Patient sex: M
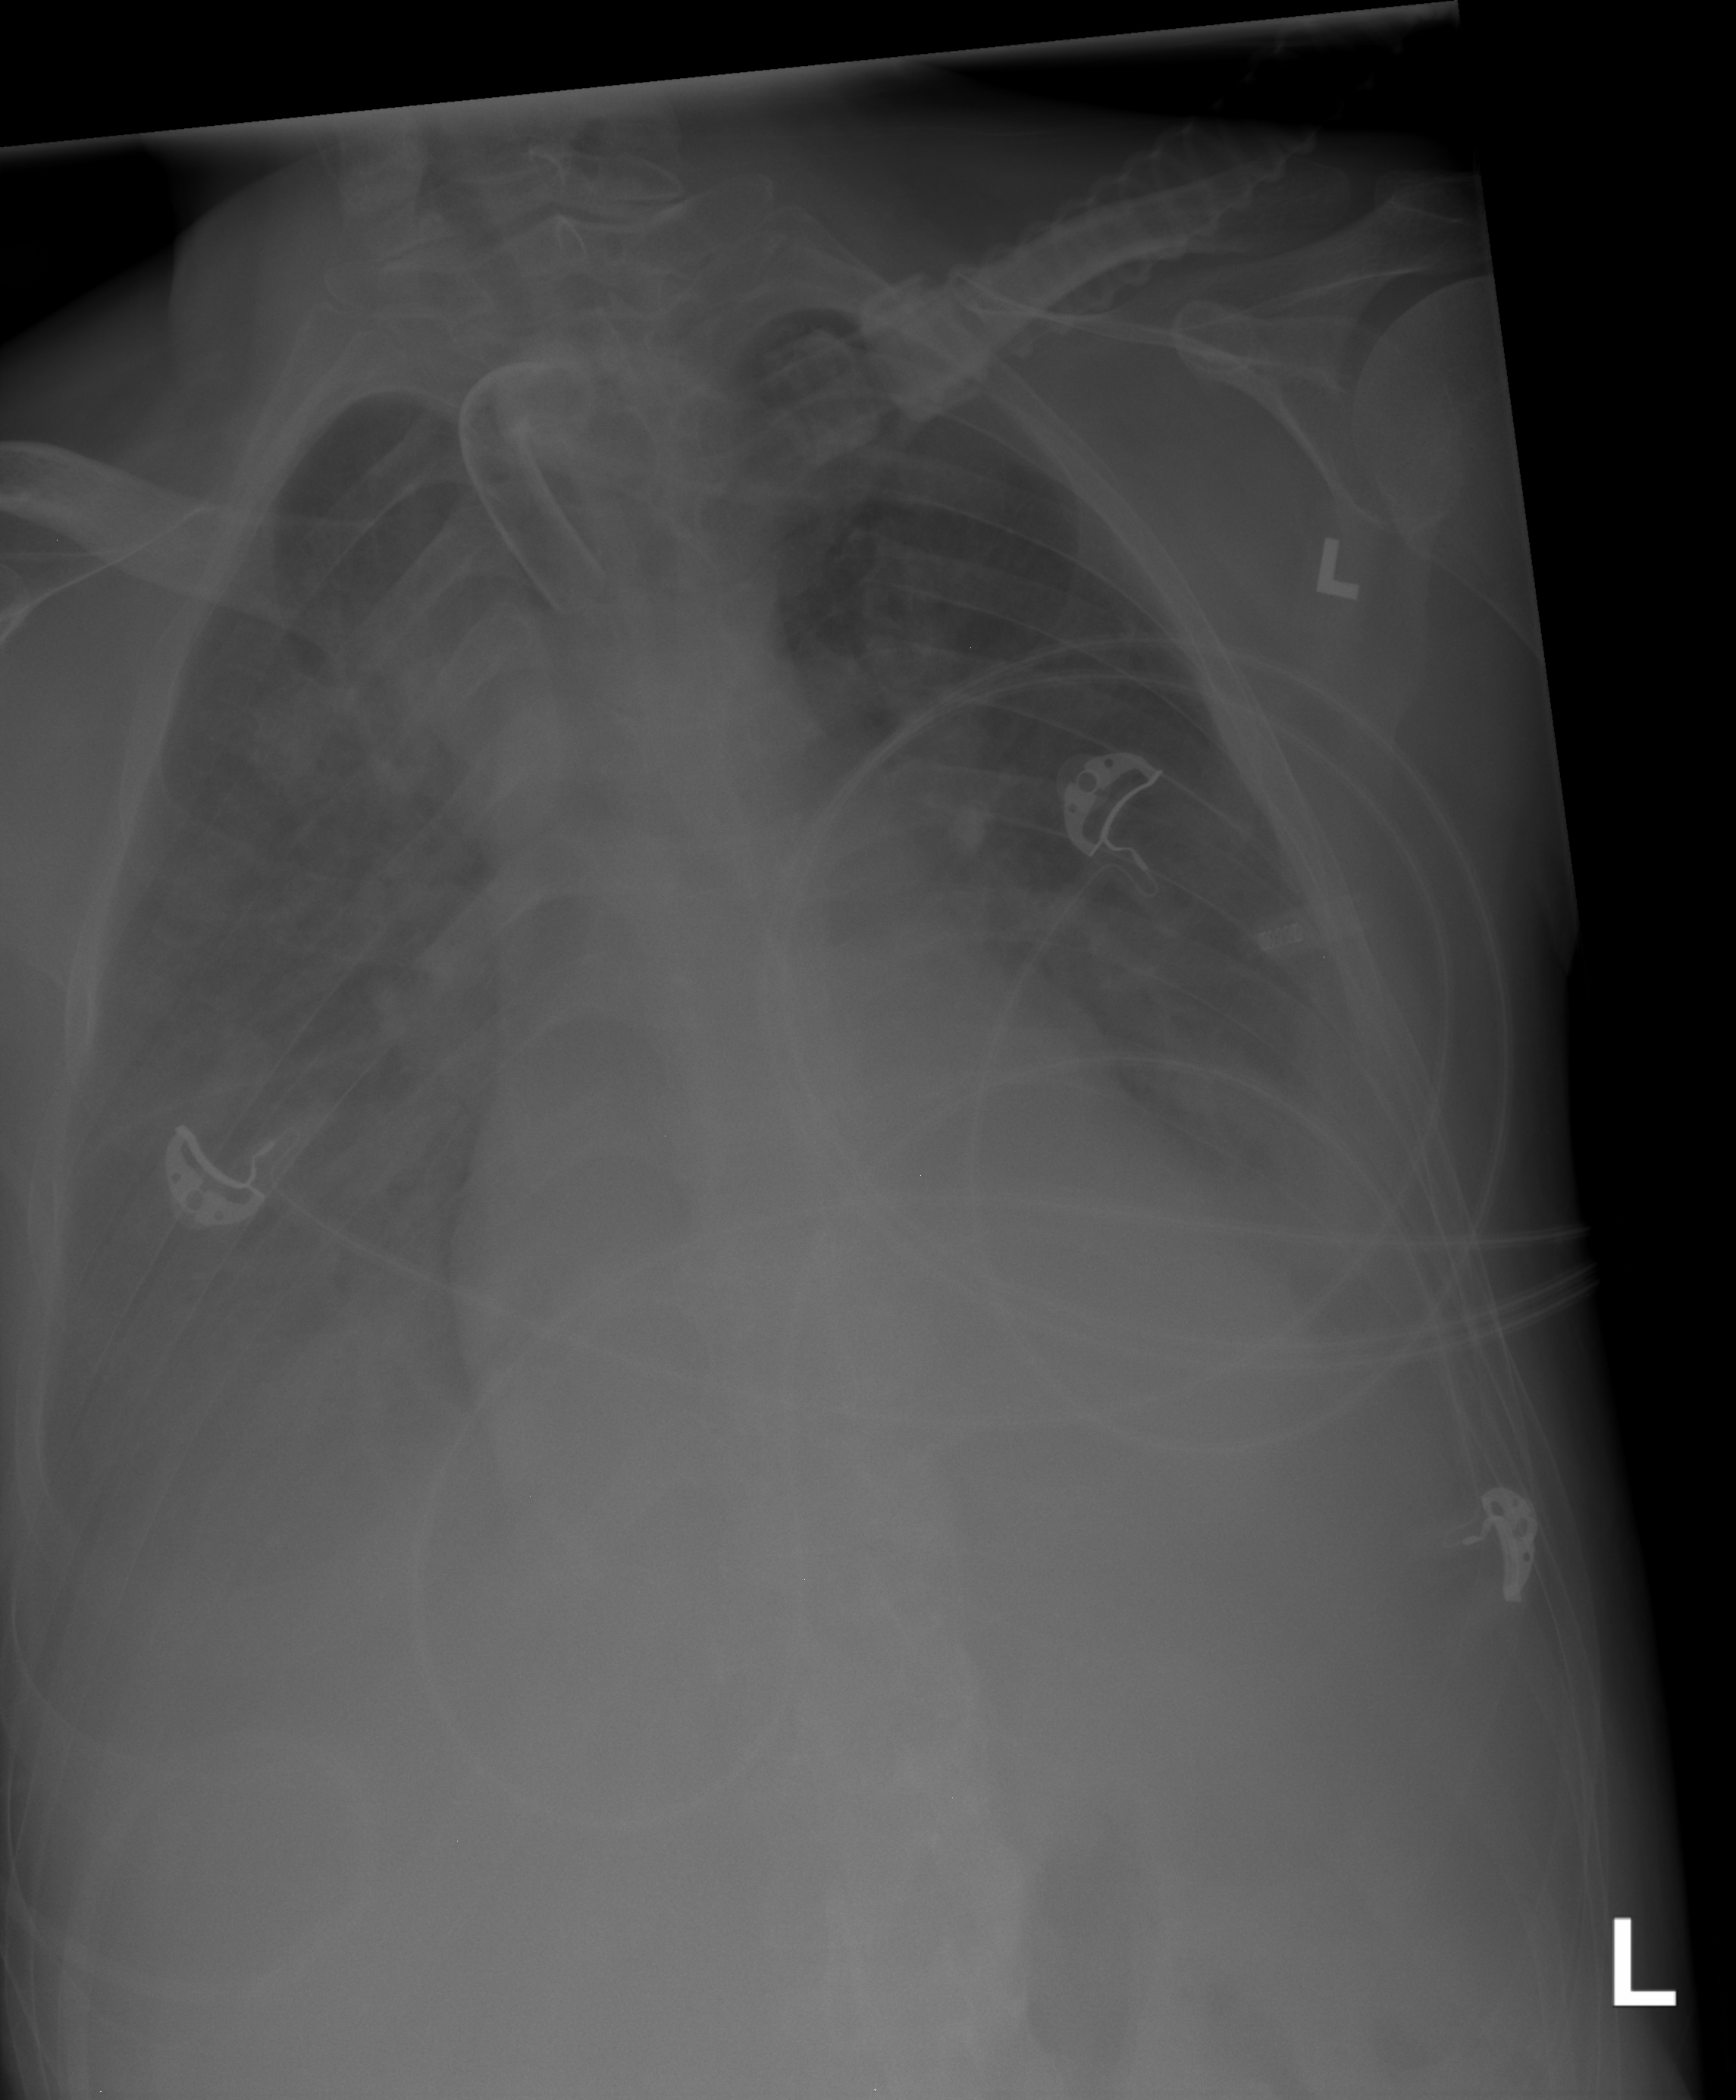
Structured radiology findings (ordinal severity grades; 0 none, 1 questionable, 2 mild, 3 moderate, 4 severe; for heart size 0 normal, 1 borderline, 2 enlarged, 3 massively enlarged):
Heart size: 0
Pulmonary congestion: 0
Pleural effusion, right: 2
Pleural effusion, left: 2
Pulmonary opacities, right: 2
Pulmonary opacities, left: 0
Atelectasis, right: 2
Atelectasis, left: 2